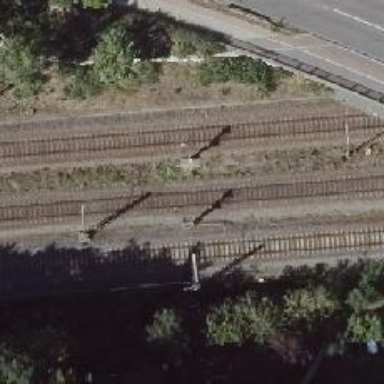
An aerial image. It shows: Railway signal.